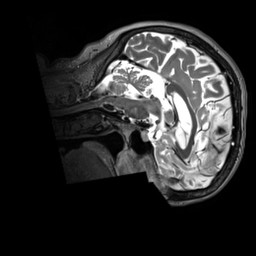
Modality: T2w
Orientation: sagittal
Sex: female
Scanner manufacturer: siemens
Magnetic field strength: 3 T
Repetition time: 3.2 s
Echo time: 0.409 s